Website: bh-photo
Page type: account-selection
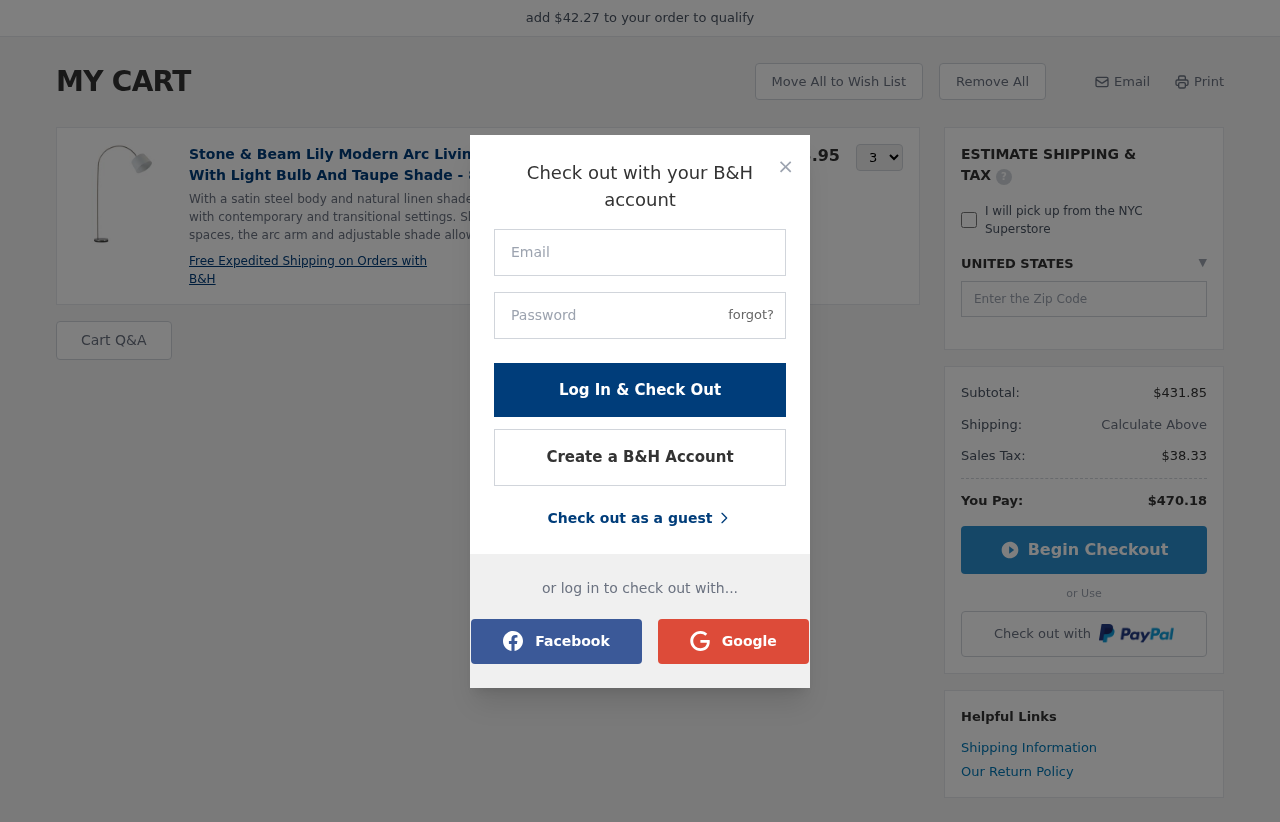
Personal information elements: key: PII_COUNTRY
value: UNITED STATES
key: PII_LOGIN_USERNAME
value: kimberlywilkerson94
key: PII_POSTCODE
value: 40153
Product elements: key: PRODUCT1_DESC
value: With a satin steel body and natural linen shade, this tall arc lamp fits nicely with contemporary and transitional settings. Slim enough to fit in tight spaces, the arc arm and adjustable shade allow
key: PRODUCT1_NAME
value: Stone & Beam Lily Modern Arc Living Room Floor Lamp With Light Bulb And Taupe Shade - 83 x 15 x 53 -
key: PRODUCT1_PRICE
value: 143.95
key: PRODUCT1_QUANTITY
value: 3
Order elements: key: ORDER_SUBTOTAL
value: $431.85
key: ORDER_TAX
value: $38.33
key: ORDER_TOTAL
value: $470.18
Other elements: key: AMOUNT_TO_QUALIFY
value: $42.27